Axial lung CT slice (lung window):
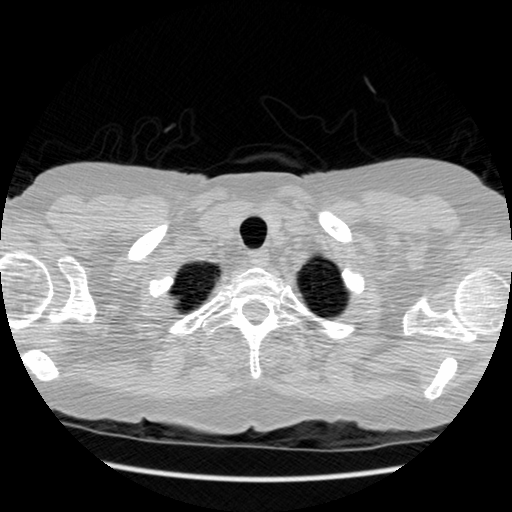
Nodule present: no